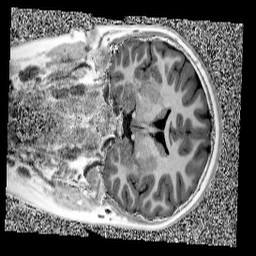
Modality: UNIT1
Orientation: coronal
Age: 12
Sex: female
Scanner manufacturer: siemens
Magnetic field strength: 3 T
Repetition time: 4 s
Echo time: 0.00299 s